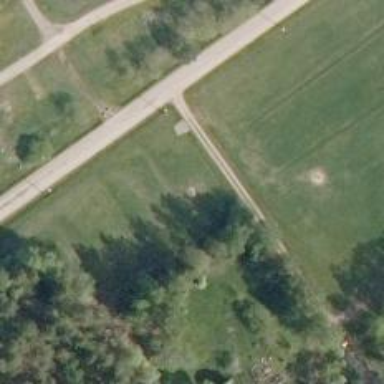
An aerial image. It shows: Disc golf hole.